Question: I have a MySQL query that consistently takes 7 seconds to complete:
'''
SELECT g.GroupID, g.GroupName, count(s.EventDate) AS Total
FROM Groups g
LEFT JOIN Schedule s
ON g.GroupID = s.GroupID
WHERE g.OrganizationID = 2
AND g.IsActive = 1
AND IFNULL(g.IsDeleted,0) = 0
AND IFNULL(g.IsHidden,0) = 0
AND (s.EventDate > DATE_ADD(NOW(), INTERVAL 0 HOUR) OR g.CreateDate > DATE_ADD(DATE_ADD(NOW(), INTERVAL -1 DAY), INTERVAL 0 HOUR))
GROUP BY g.GroupID, g.GroupName
ORDER BY s.EventDate, g.GroupName;
'''
I already have the following indexes:
'''
ALTER TABLE Groups ADD INDEX (OrganizationID);
ALTER TABLE Groups ADD INDEX (IsActive);
ALTER TABLE Groups ADD INDEX (CreateDate);
ALTER TABLE Groups ADD INDEX (IsDeleted);
ALTER TABLE Groups ADD INDEX (IsHidden);
ALTER TABLE Groups ADD INDEX (GroupName);
ALTER TABLE Schedule ADD INDEX (EventDate);
'''
Before the indexes were added the query took 18 seconds, so it's a huge improvement already. But I cannot understand why this query is still taking so long. The largest table in the join is 'Schedule', which has 13,216 records--not a huge table! The other tables are much smaller.
EXPLAIN results:

What can I do to improve my query performance?
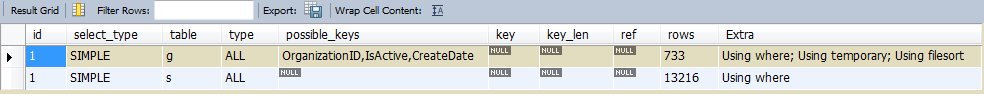
Answer: This is query:
'''
SELECT g.GroupID, g.GroupName, count(s.EventDate) AS Total
FROM Groups g LEFT JOIN
Schedule s
ON g.GroupID = s.GroupID
WHERE g.OrganizationID = 2 AND
g.IsActive = 1 AND
IFNULL(g.IsDeleted,0) = 0 AND
IFNULL(g.IsHidden,0) = 0 AND
(s.EventDate > DATE_ADD(NOW(), INTERVAL 0 HOUR) OR g.CreateDate > DATE_ADD(DATE_ADD(NOW(), INTERVAL -1 DAY), INTERVAL 0 HOUR))
GROUP BY g.GroupID, g.GroupName
ORDER BY s.EventDate, g.GroupName;
'''
The best index for this query is a composite index on 'groups': 'groups(OrganizationId, IsActive, IsDeleted, IsHidden, CreateDate, GroupId)'. The last three columns are for covering the 'where' clause. And then an index on 'schedule(GroupId, EventDate)'. The lack of index on 'schedule(GroupId)' is probably the root of your performance problems.
Next, you are ordering by 's.EventDate'. This doesn't make sense. You are not selecting 's.eventDate' and it is ill defined when there is more than one value.
I don't understand what the double 'date_add()' is supposed to be accomplishing. Adding 'interval 0 hour' doesn't do anything. These operations do not affect performance, but they look awkward.